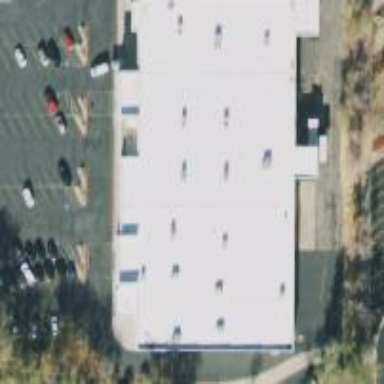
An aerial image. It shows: Building used as fitness center.